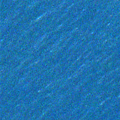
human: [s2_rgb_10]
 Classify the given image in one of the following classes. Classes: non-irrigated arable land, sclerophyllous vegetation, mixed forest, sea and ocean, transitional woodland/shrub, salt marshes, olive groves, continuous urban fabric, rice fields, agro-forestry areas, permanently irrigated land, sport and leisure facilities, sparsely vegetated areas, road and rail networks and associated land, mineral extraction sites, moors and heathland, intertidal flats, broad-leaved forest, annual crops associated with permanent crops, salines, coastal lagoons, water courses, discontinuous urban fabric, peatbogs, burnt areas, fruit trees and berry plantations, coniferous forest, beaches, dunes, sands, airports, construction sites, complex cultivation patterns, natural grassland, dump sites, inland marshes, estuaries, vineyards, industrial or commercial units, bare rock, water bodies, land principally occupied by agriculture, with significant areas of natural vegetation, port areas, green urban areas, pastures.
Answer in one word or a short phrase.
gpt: sea and ocean